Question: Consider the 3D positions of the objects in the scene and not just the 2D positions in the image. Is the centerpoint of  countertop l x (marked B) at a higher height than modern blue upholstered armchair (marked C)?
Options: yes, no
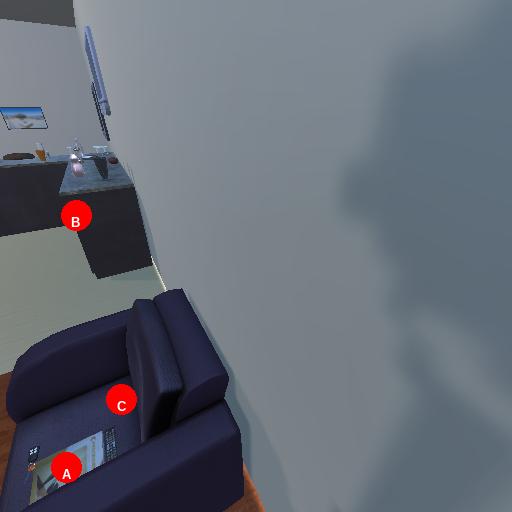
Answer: yes